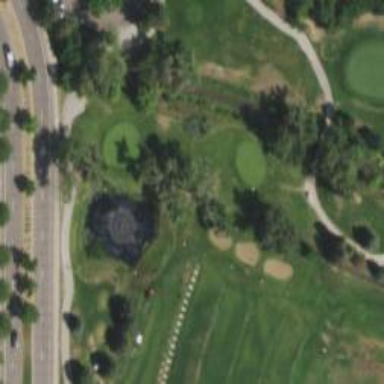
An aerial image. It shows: View of golf hole.